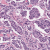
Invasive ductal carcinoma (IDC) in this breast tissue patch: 1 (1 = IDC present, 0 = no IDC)